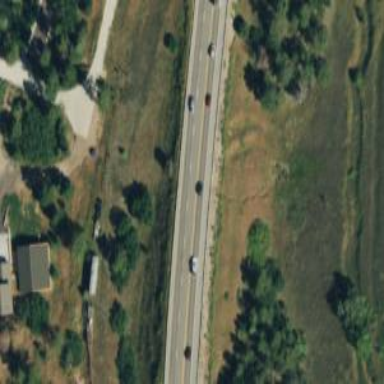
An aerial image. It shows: Asphalt road classified as trunk highway.